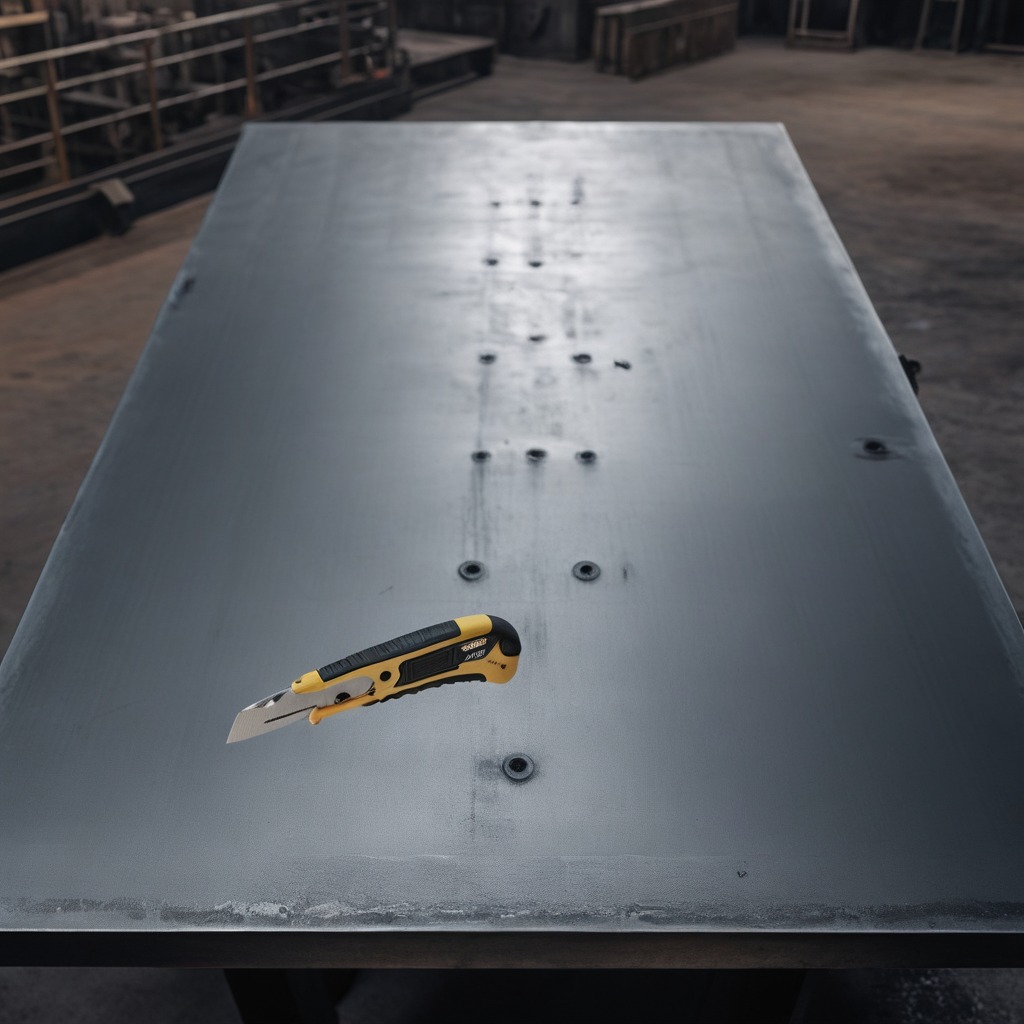
A utility knife is lying on a cold steel table in a mining workshop.